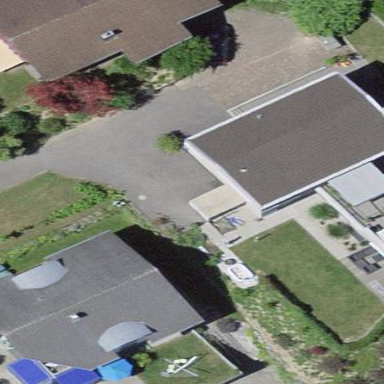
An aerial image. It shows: Building with tile roof.